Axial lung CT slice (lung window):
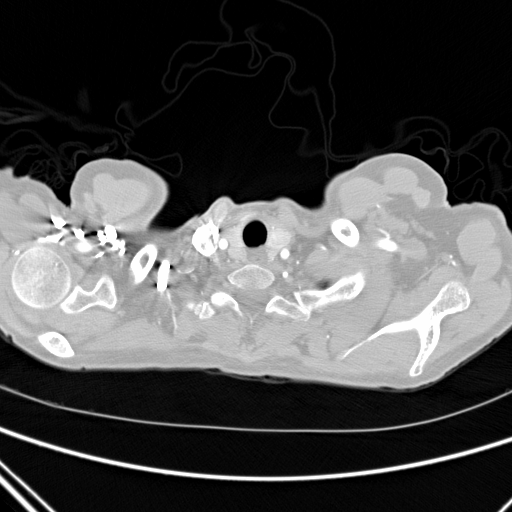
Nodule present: no